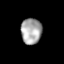
Tissue: skin
Cell type: Epithelial cells
Senescence score: 0.2237
Nuclear area (px): 524
Mean DAPI intensity: 168.408